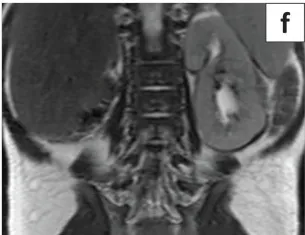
Coronal T2 images revealed an absent right kidney.
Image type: radiology (mri)